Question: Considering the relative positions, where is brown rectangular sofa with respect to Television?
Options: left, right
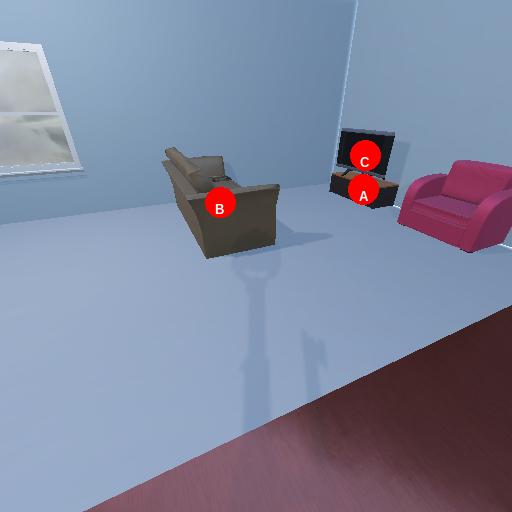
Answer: left